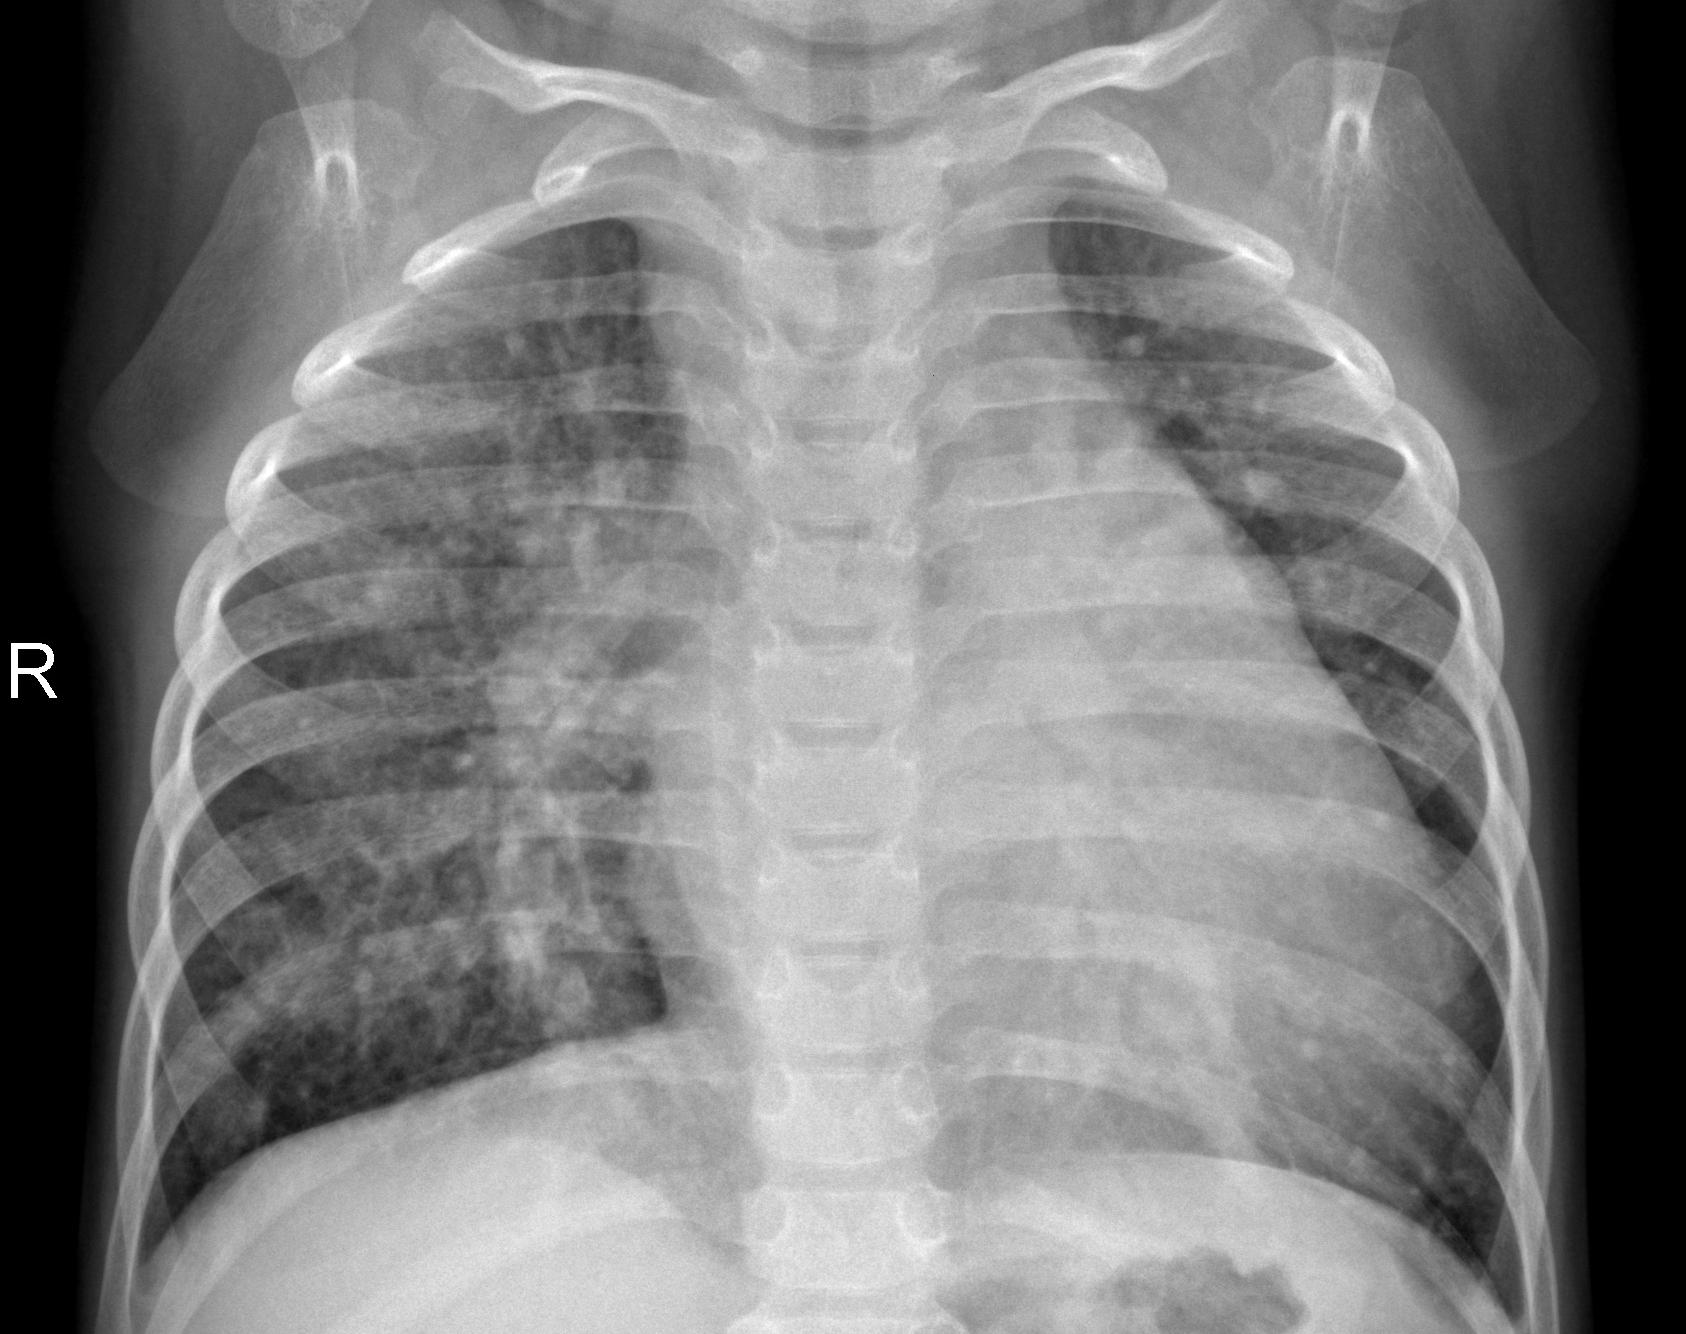
Diagnosis: PNEUMONIA